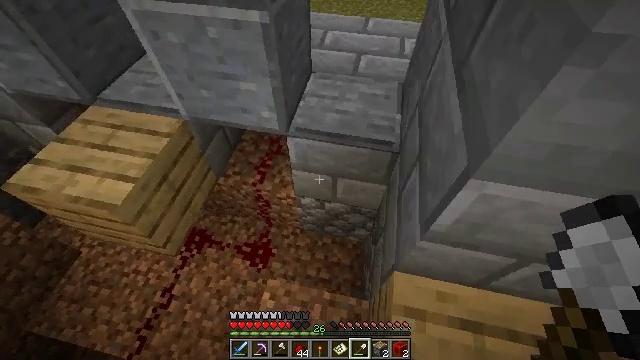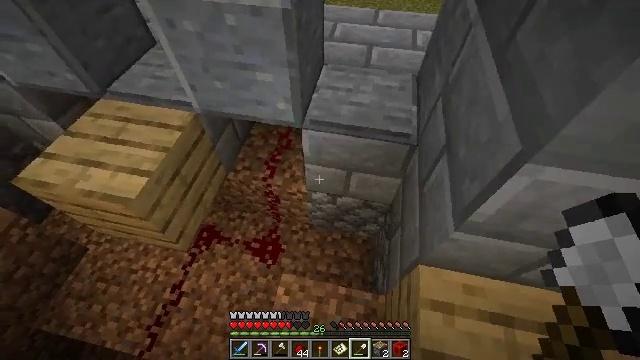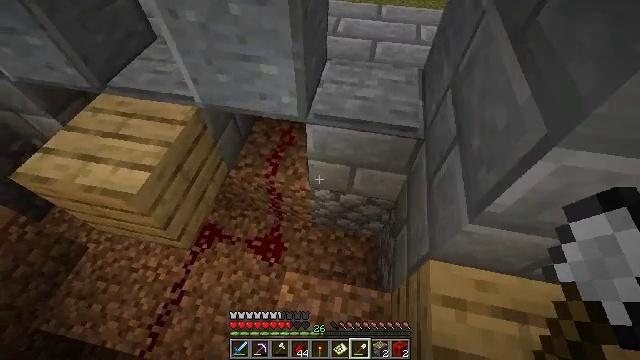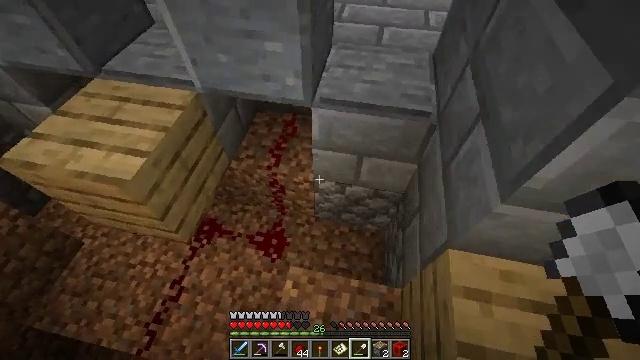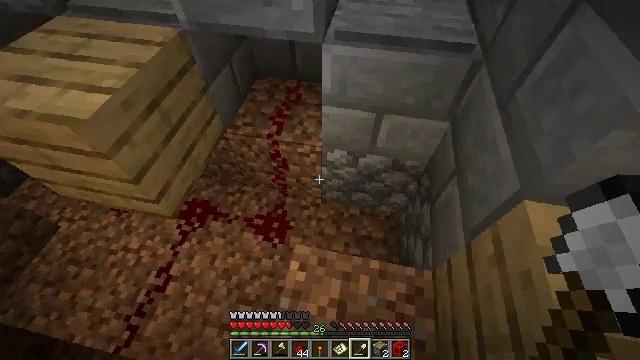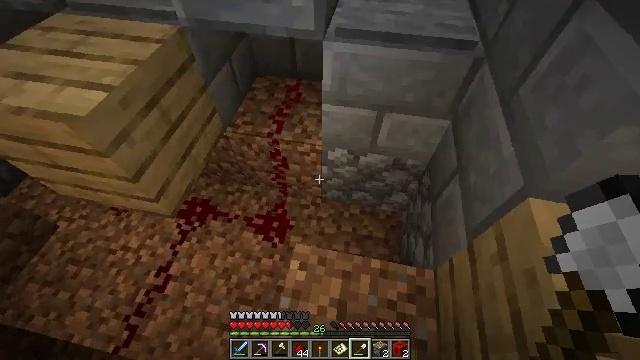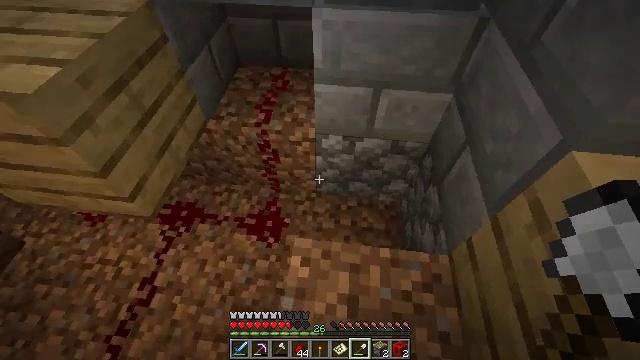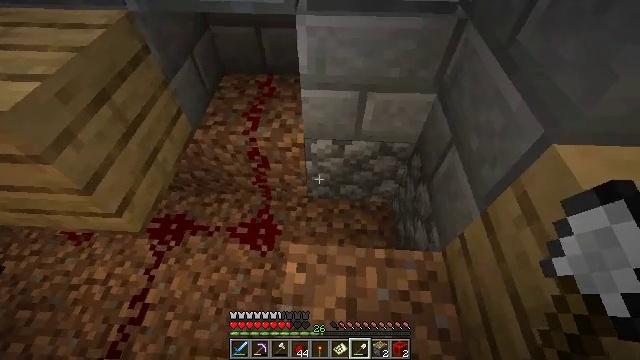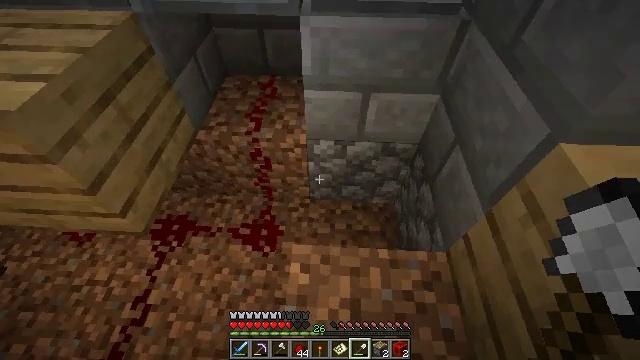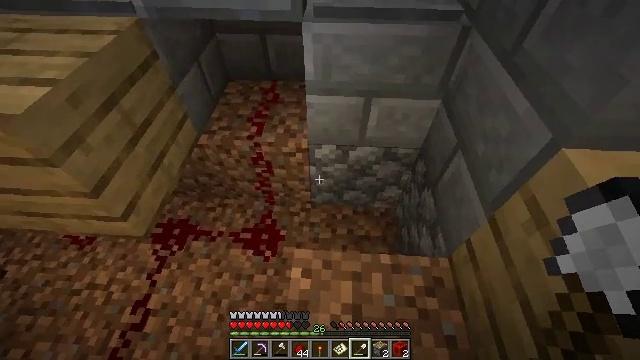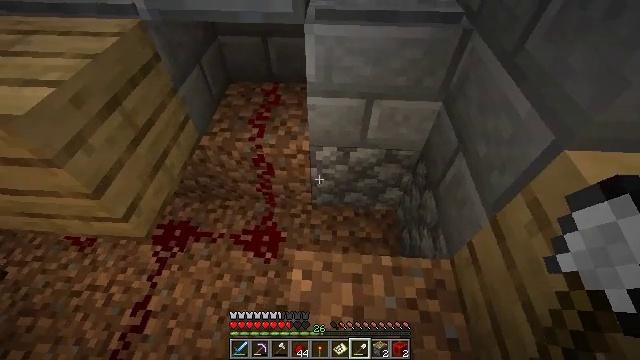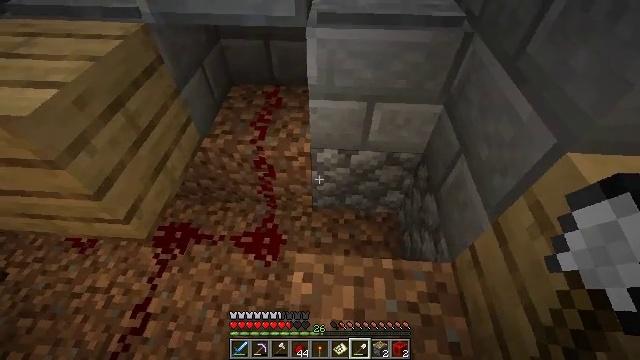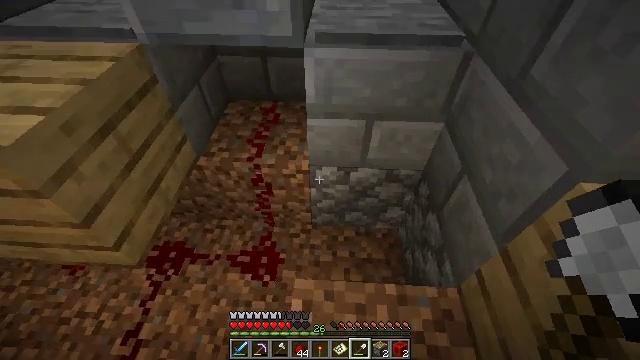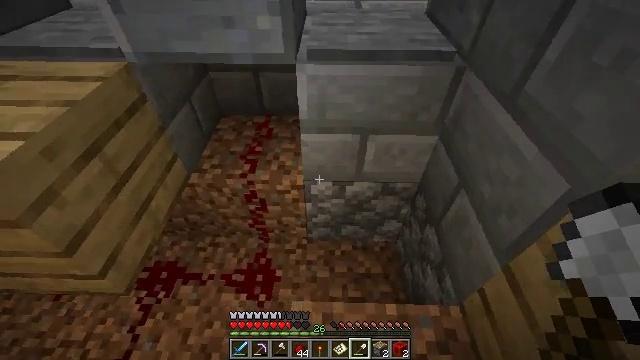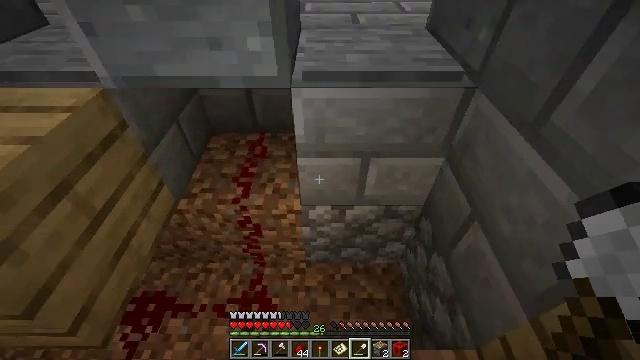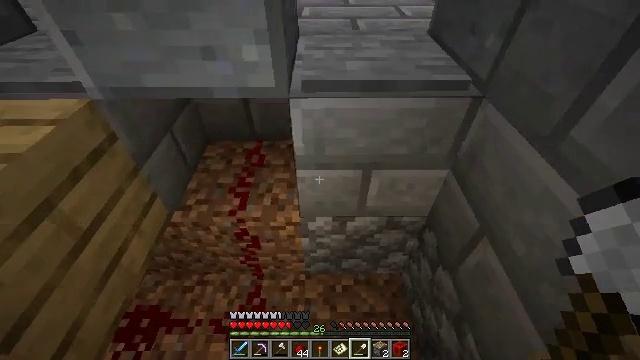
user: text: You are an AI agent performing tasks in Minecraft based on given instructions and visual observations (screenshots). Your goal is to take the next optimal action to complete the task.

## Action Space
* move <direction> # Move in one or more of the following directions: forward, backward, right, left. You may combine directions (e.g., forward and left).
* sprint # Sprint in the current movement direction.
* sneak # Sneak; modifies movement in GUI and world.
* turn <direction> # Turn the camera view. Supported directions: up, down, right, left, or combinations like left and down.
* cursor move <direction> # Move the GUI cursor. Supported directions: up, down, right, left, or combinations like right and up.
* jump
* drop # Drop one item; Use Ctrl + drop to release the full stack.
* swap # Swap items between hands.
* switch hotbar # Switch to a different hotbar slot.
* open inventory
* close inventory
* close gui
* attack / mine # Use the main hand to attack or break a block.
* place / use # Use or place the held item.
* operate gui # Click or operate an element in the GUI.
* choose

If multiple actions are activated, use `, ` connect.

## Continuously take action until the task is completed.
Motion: motion action
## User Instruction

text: Break the redstone wall torch.
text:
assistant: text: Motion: no_op
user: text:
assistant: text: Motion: no_op
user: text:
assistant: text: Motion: no_op
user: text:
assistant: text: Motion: no_op
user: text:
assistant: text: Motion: no_op
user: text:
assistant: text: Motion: turn right
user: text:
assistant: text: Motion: turn right and up
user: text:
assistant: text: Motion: no_op
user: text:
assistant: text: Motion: turn up
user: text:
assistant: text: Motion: no_op
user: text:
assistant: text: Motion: no_op
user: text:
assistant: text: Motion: move forward, turn up
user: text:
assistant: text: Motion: move forward, turn right and up
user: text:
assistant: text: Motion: move forward, turn right and up
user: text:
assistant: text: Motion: move forward
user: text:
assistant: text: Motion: move forward, turn right
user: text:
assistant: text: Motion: move forward, turn right, jump
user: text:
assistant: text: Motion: move forward, jump
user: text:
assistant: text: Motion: move forward, jump
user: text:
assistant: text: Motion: move forward, jump
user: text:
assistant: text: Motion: move forward
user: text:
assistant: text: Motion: move forward
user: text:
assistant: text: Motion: move forward, turn right
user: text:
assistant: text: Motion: move forward
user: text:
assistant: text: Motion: move forward
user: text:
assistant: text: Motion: move forward
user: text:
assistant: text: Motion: move forward
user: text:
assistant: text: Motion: move forward
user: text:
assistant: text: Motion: move forward
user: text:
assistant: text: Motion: move forward